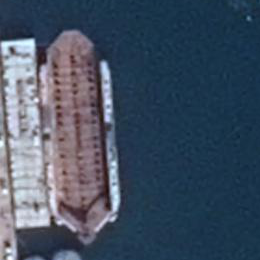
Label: civil